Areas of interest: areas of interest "Scientific Research Institution"
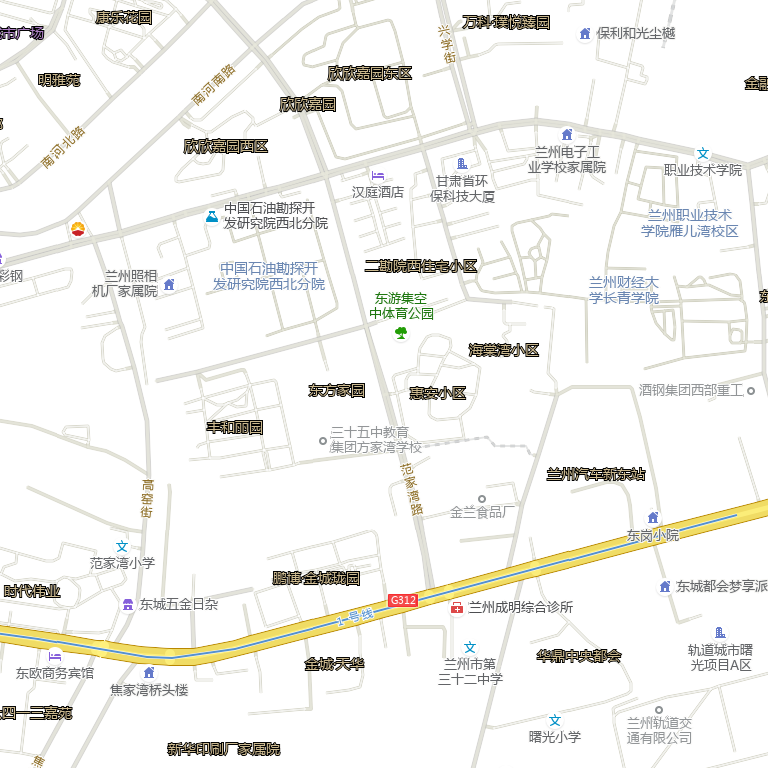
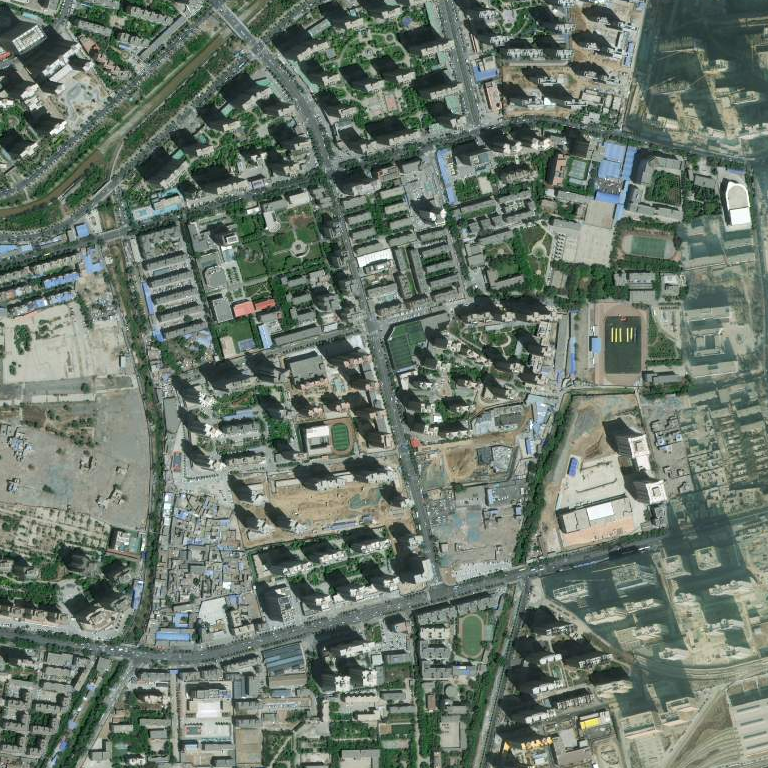